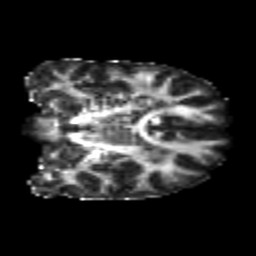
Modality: FA
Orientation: coronal
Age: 25
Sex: female
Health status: healthy
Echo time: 0.074 s